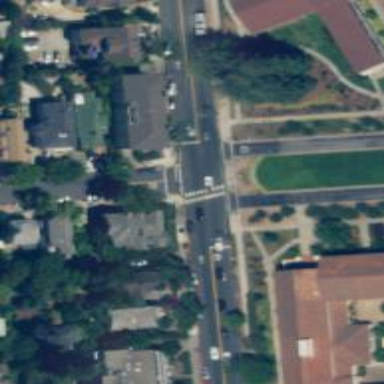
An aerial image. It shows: Uncontrolled road crossing.